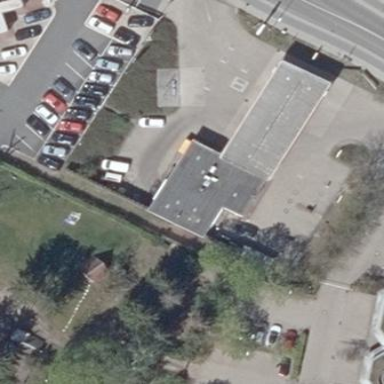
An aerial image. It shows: Retail building with fuel amenities.